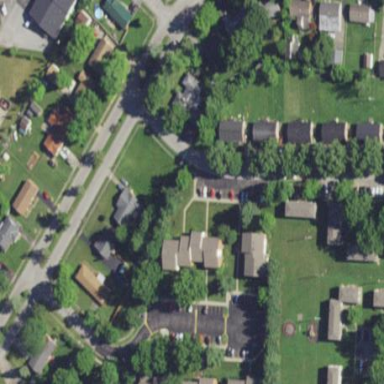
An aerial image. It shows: Residential neighbourhood.